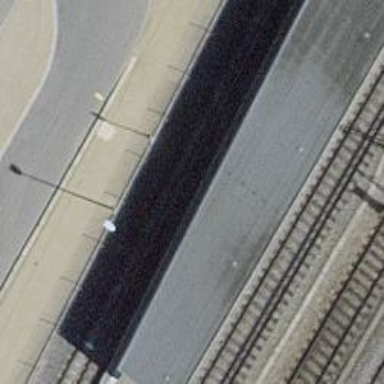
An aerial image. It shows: Train stop with stop position for public transport.